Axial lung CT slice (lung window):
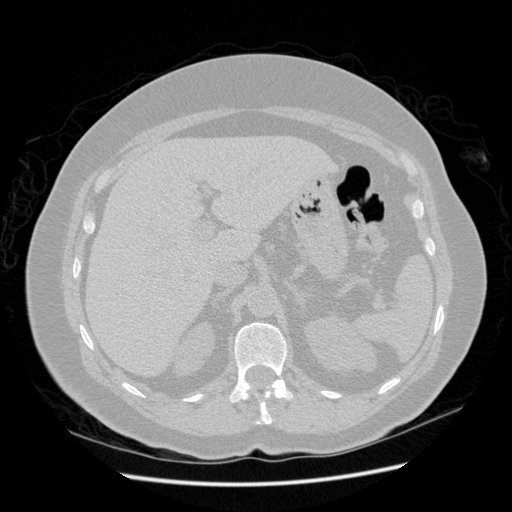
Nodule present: no